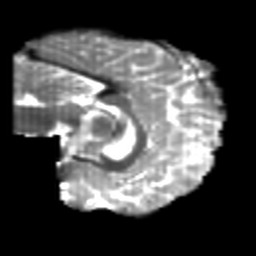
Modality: T2w
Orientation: sagittal
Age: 24
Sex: male
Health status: healthy
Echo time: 0.074 s